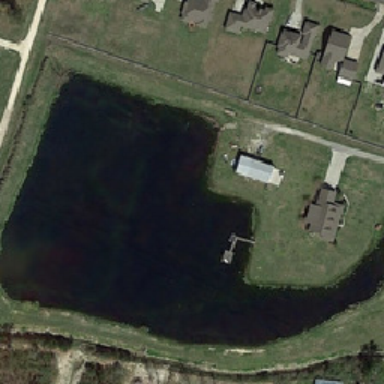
There is a white house next to the pond .